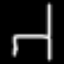
Label: chair